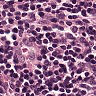
Metastatic tissue present: no